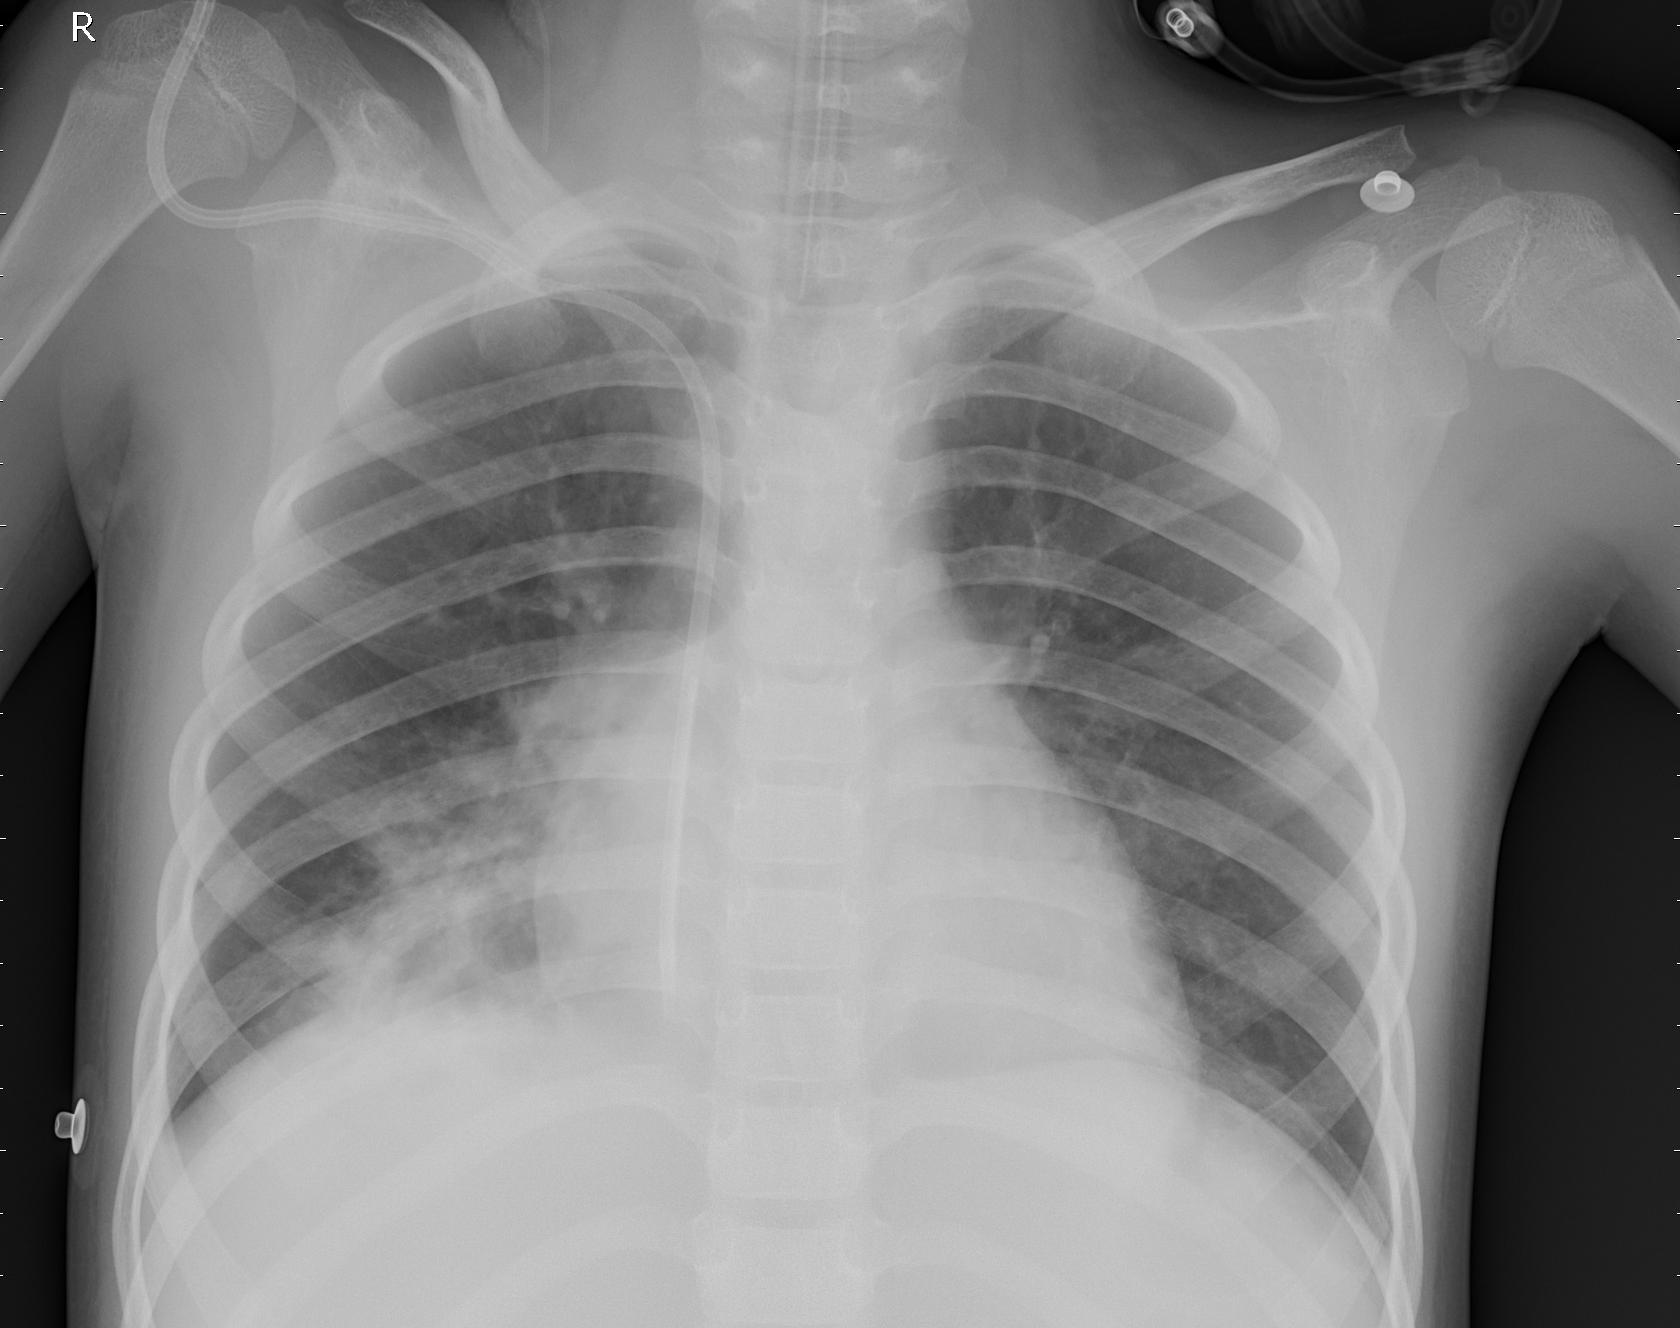
Diagnosis: PNEUMONIA